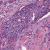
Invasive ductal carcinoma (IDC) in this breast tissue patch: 1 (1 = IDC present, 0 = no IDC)